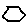
Label: hexagon